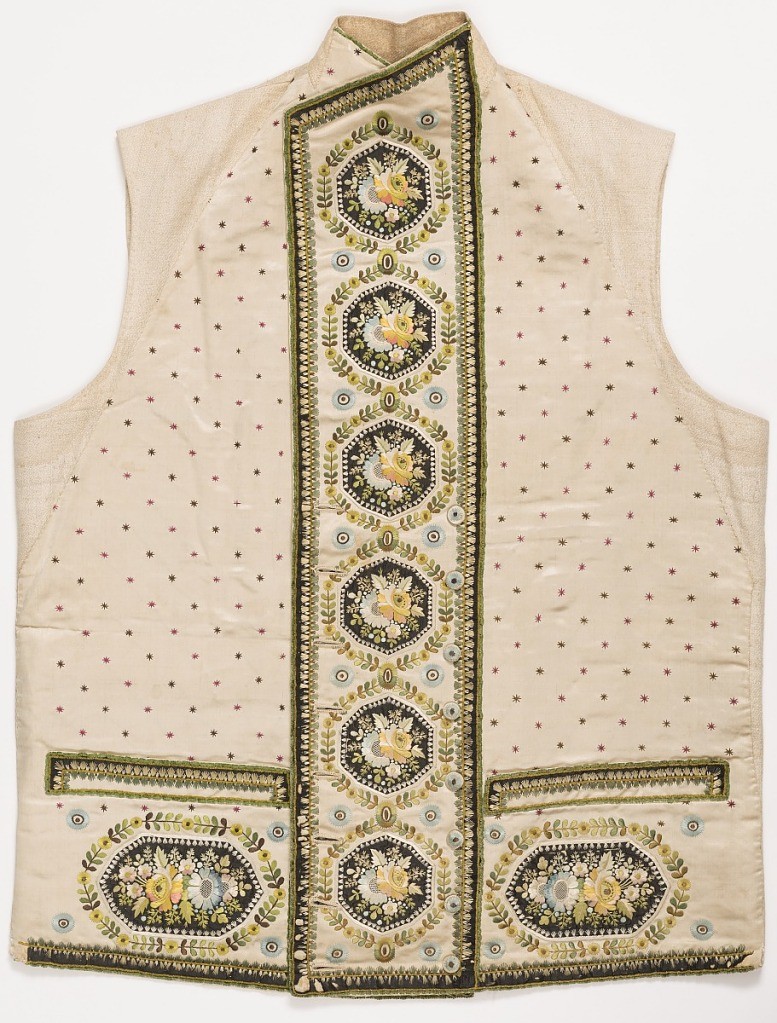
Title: Waistcoat
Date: ca. 1790
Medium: silk embroidery on silk foundation, linen back Technique: embroidered using satin and stem stitch in twelve colors of silk, two colors of couched silk chenille, appliqué of black silk plain weave on 7&1 satin foundation.
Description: Gentleman's waistcoat with double-breasted closing. Decoration of black silk medallions embroidered in flower sprays at the center front.